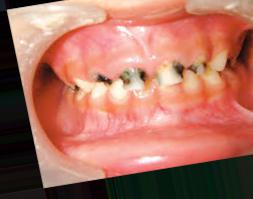
Condition: Caries